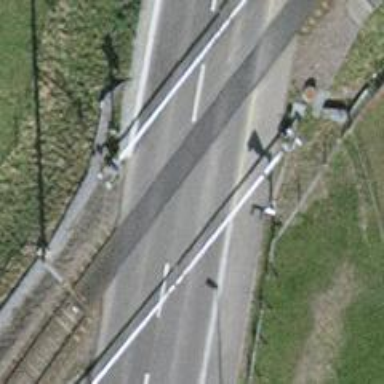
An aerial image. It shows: Level crossing with double half barrier.